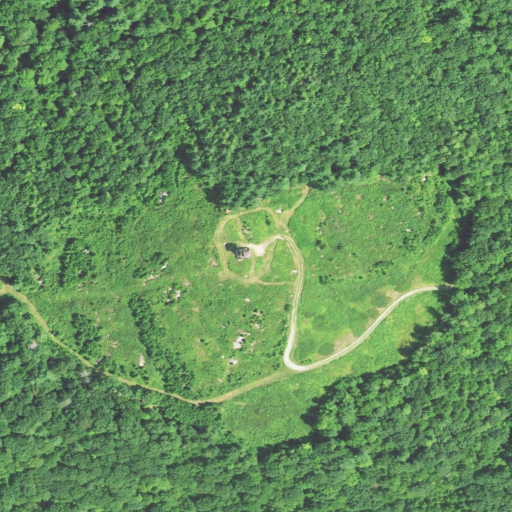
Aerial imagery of mountain in Connecticut named Ratlum Mountain containing mixed forest, deciduous forest, shrub, evergreen forest, and open development